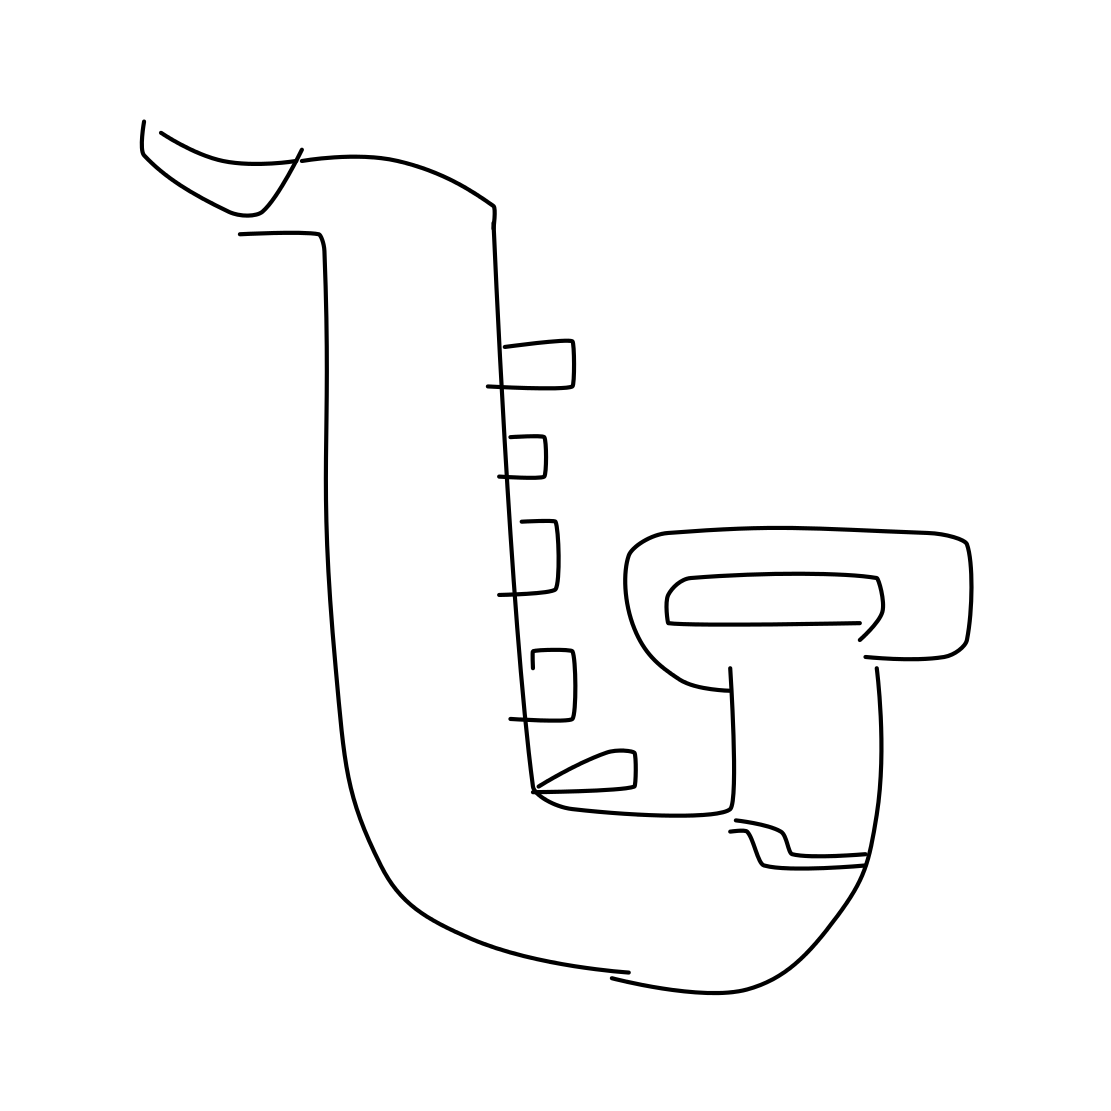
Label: saxophone